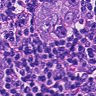
Metastatic tissue present: yes